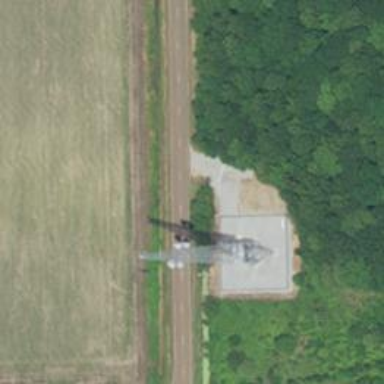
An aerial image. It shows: Communications tower of type communication.